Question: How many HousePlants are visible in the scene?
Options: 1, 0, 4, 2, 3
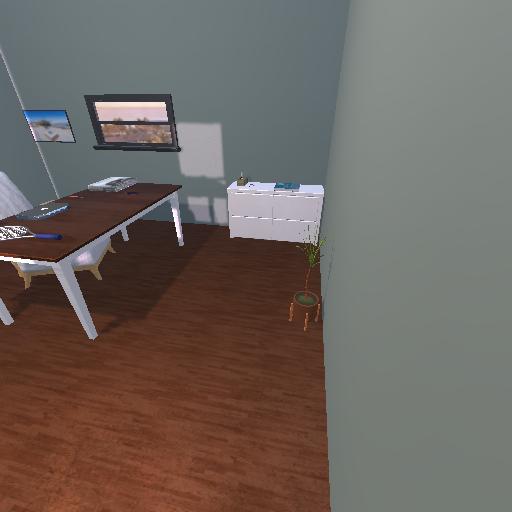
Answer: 1